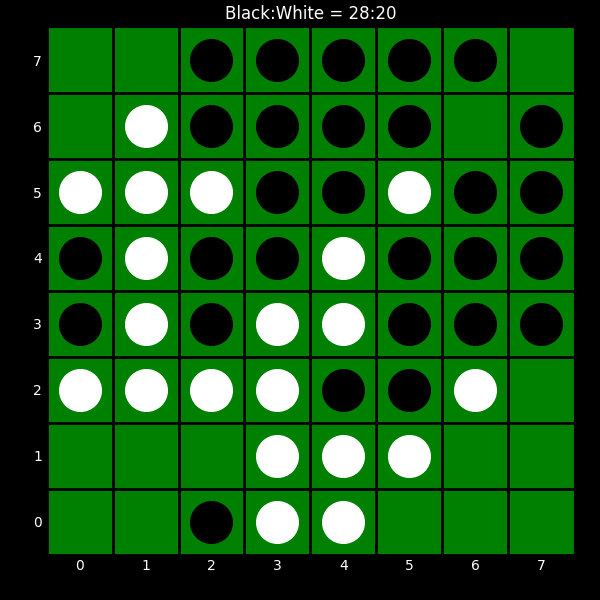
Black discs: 28
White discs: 20